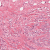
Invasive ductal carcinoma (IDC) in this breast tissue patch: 1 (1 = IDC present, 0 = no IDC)